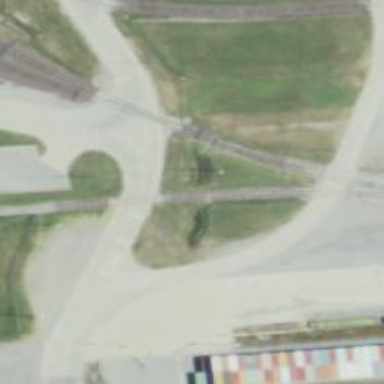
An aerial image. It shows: Level crossing along the railway.